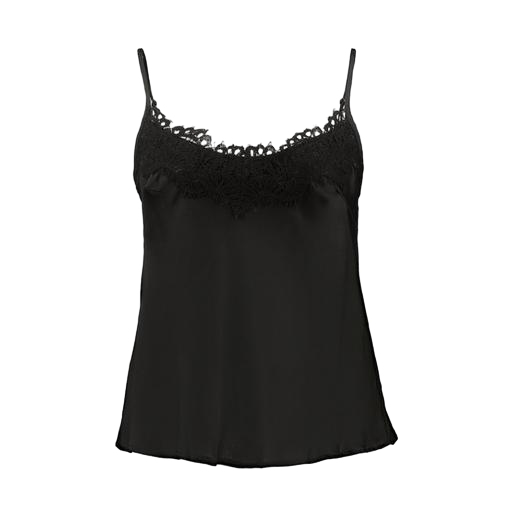
black dentelle lace-detail camisole, black samantha camisole, black lace cami, white background